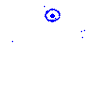
Particle: proton